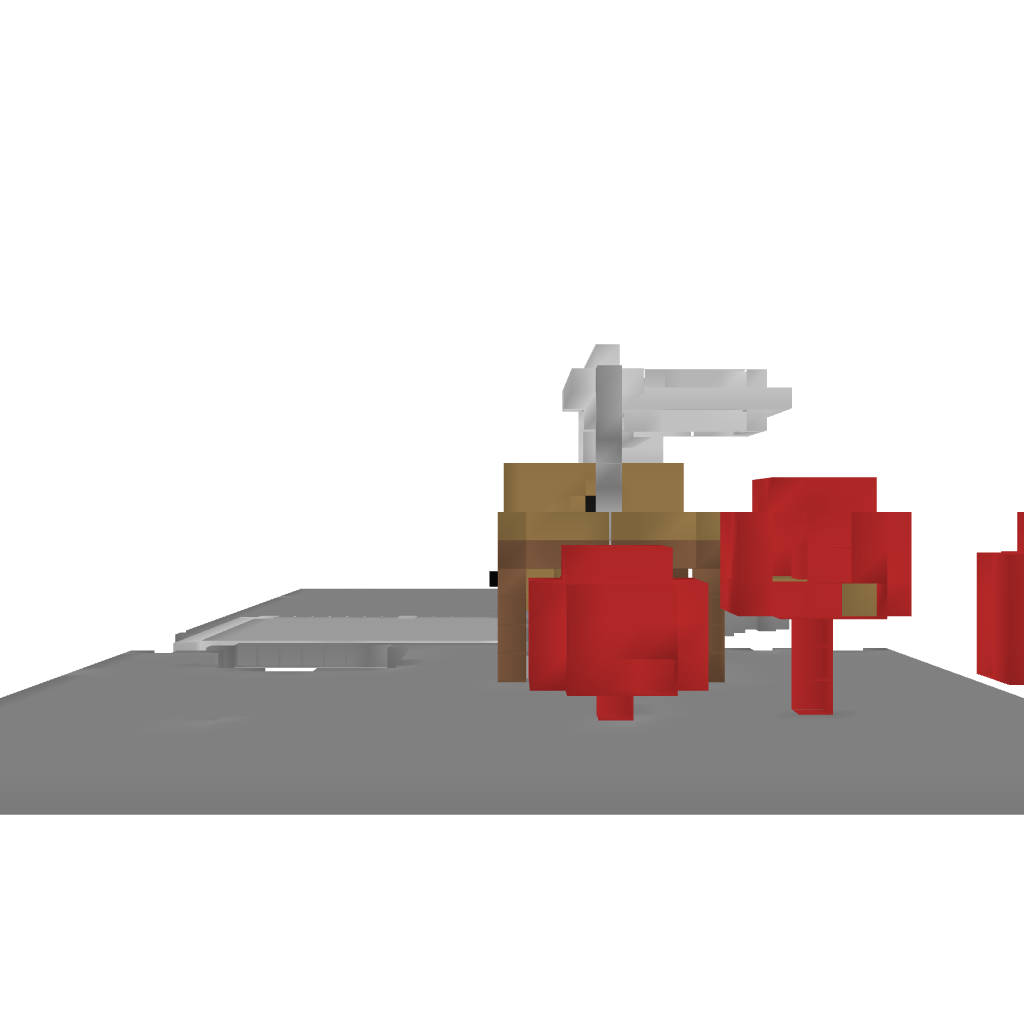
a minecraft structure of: home top